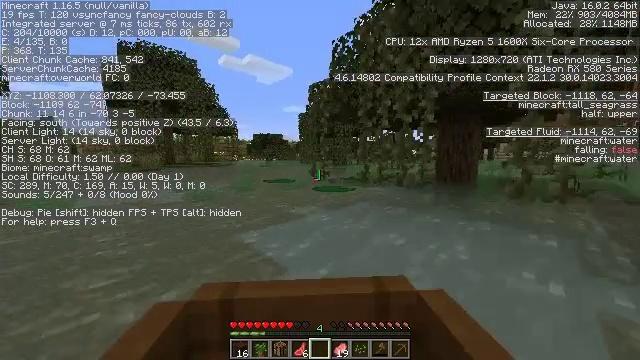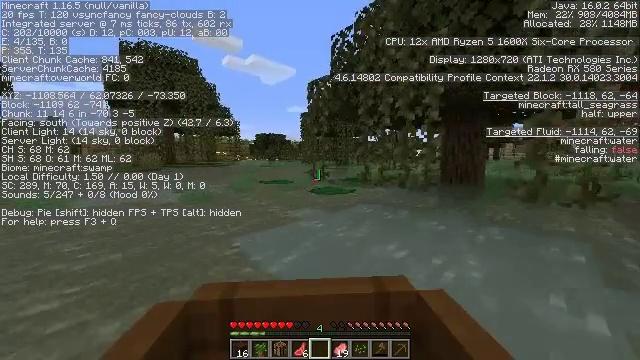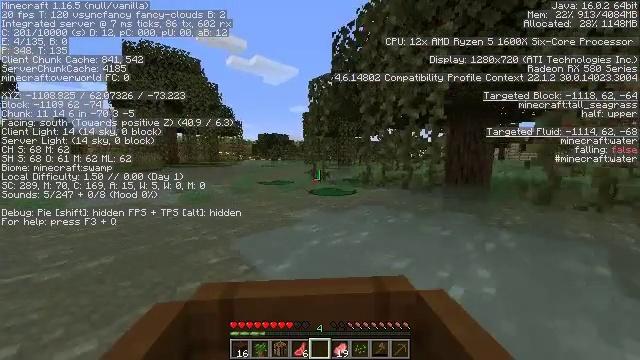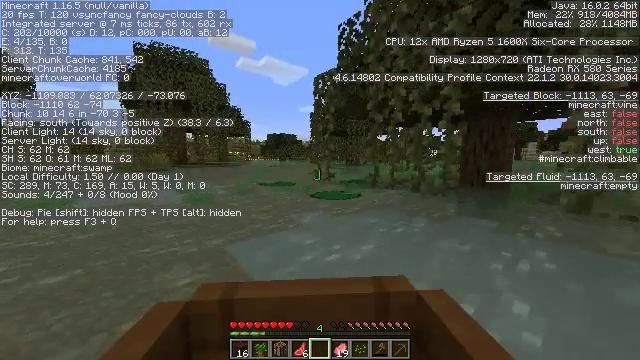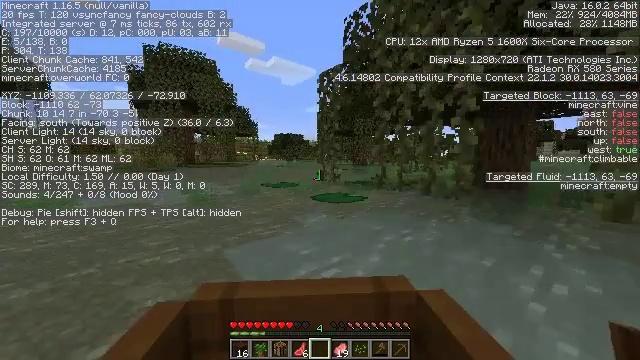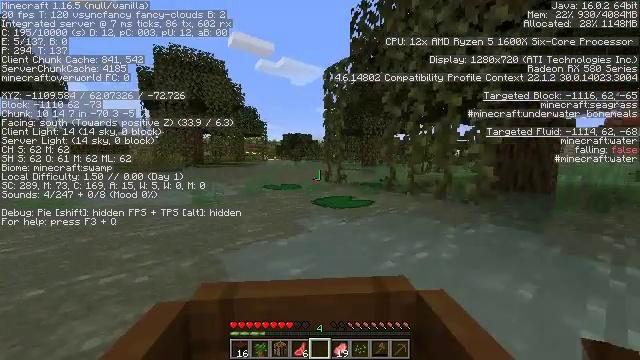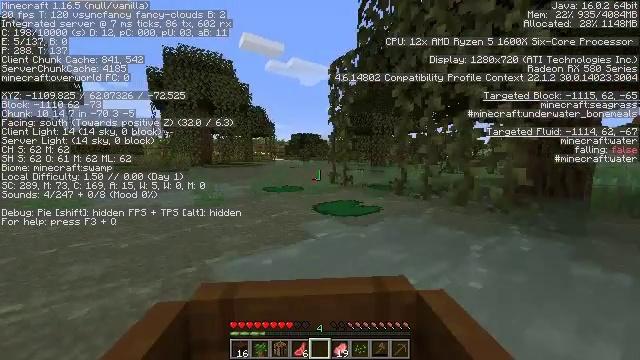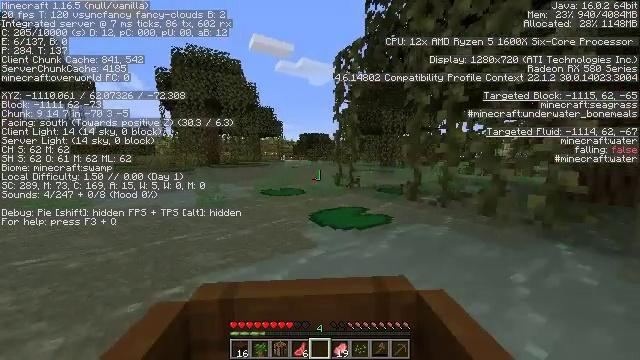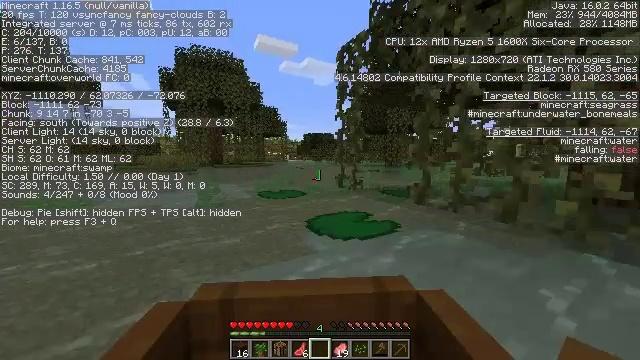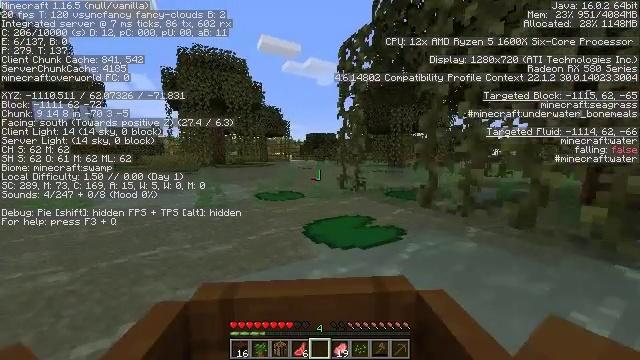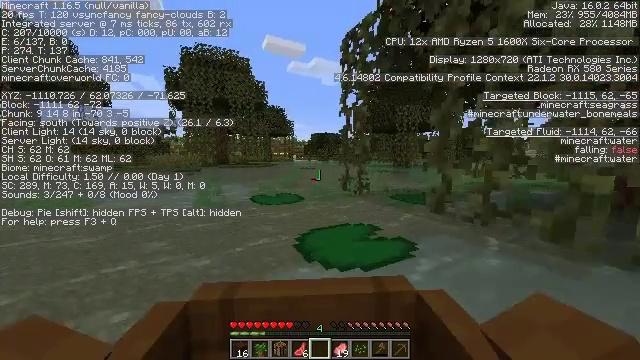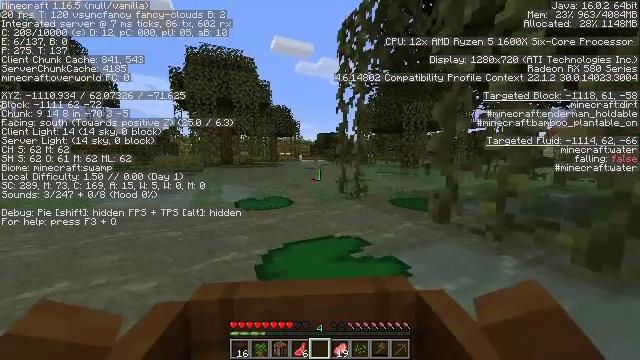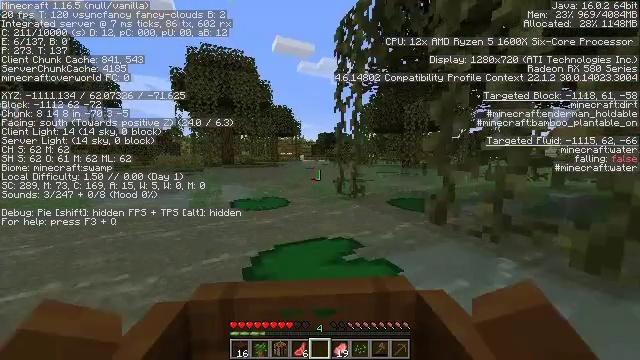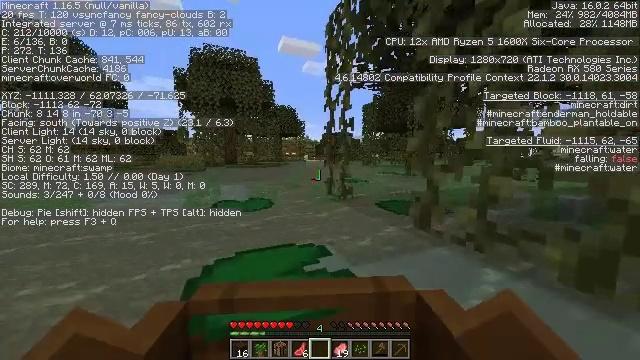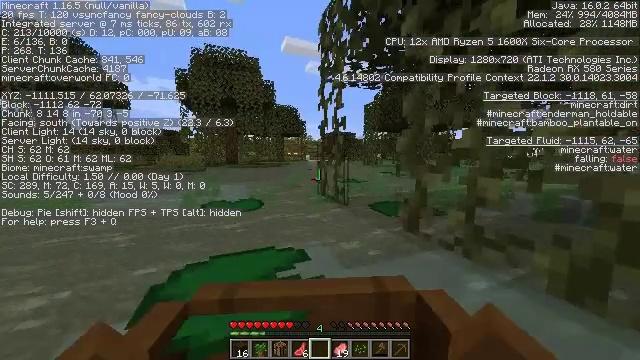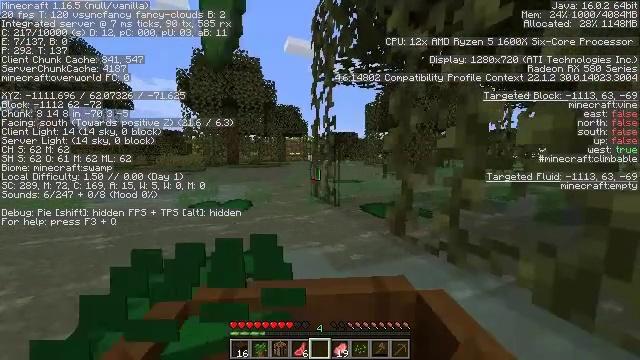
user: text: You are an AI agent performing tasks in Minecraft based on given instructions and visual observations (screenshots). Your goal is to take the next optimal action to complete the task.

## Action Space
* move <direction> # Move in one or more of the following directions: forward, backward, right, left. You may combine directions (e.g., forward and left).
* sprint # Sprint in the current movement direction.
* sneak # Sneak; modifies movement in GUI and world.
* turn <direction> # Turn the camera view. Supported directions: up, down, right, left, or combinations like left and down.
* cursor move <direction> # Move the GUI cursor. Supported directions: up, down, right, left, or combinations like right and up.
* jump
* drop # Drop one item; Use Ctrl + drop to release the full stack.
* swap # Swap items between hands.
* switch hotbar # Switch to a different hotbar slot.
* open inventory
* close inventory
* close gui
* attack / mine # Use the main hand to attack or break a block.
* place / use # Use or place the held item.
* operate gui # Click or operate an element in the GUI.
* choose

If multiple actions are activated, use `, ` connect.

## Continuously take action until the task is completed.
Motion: motion action
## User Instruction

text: Cut down the sugar cane stalks.
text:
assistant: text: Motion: move forward and move left
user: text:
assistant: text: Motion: move forward and move left
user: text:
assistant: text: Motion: move forward
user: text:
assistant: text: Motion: move forward
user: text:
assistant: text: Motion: move forward
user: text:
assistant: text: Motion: move forward
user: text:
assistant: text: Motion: move forward
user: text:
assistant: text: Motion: move forward
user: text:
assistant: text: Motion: move forward
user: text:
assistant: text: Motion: move forward
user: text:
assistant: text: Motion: move forward
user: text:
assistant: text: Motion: move forward
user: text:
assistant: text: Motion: move forward
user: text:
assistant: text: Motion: move forward
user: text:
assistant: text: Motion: move forward
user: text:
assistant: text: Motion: move forward
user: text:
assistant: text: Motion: move forward
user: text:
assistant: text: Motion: move forward
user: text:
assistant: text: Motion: move forward
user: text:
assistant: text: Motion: move forward and move left
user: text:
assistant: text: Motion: move forward and move left
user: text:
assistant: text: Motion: move forward and move left
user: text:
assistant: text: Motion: move forward
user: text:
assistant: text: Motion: move forward
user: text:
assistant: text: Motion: move forward
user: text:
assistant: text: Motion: move forward
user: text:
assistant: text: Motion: move forward
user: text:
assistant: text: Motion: move forward
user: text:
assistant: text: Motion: move forward
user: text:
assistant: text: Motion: move forward